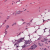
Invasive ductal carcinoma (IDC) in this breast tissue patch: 1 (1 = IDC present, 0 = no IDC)